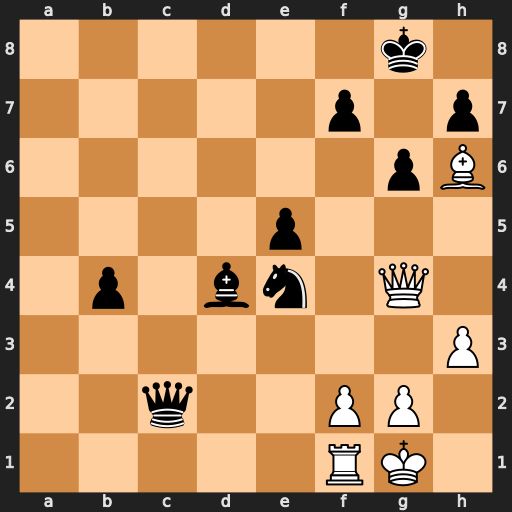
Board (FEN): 6k1/5p1p/6pB/4p3/1p1bn1Q1/7P/2q2PP1/5RK1
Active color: w
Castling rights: -
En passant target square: -
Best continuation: Qd7 Bxf2+ Kh2